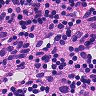
Metastatic tissue present: yes